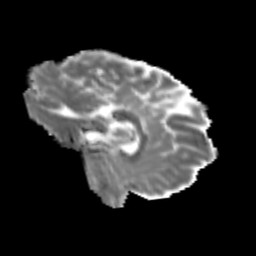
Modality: MD
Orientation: sagittal
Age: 19
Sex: male
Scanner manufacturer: siemens
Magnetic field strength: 3 T
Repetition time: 3.5 s
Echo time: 0.125 s